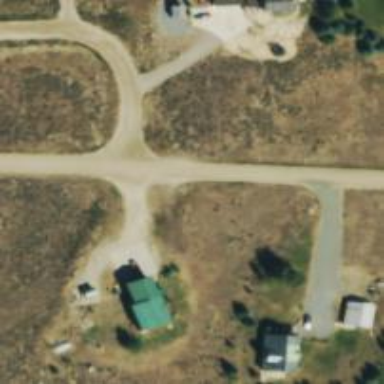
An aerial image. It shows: Driveway leading to service road.